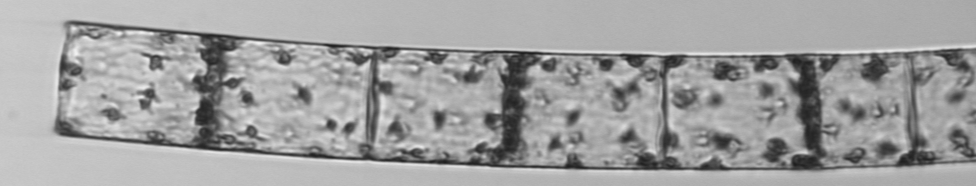
Label: Guinardia_flaccida